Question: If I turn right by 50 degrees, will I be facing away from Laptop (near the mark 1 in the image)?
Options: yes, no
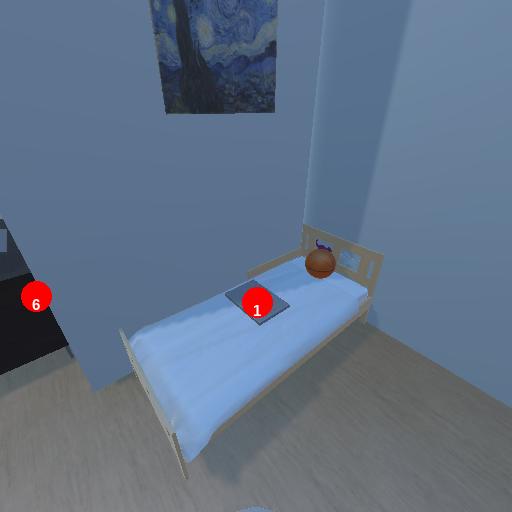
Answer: yes